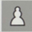
Piece: wP